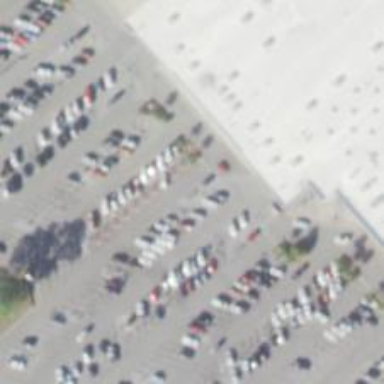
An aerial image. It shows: Parking space is available.